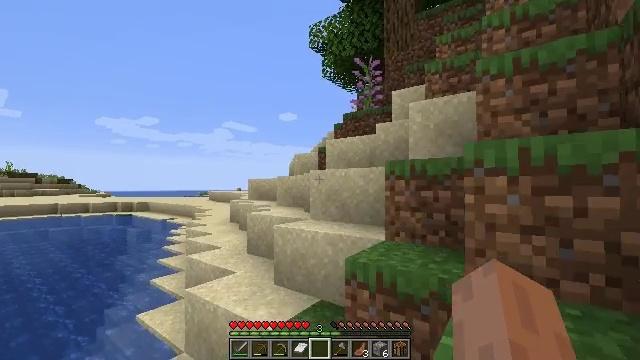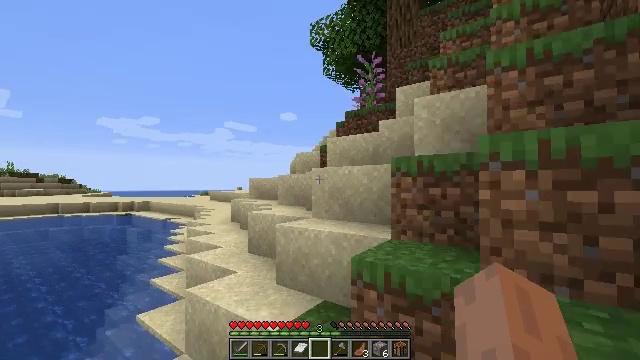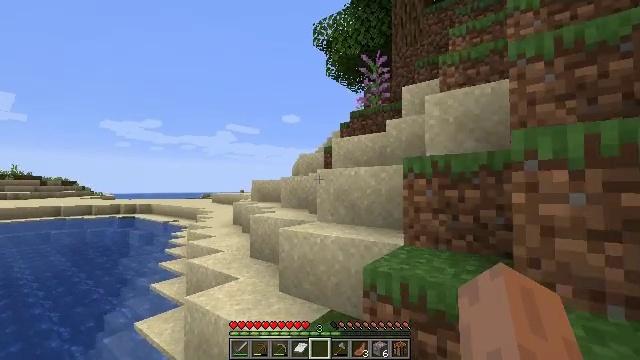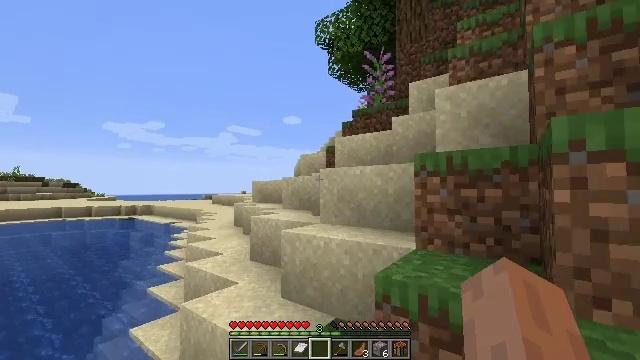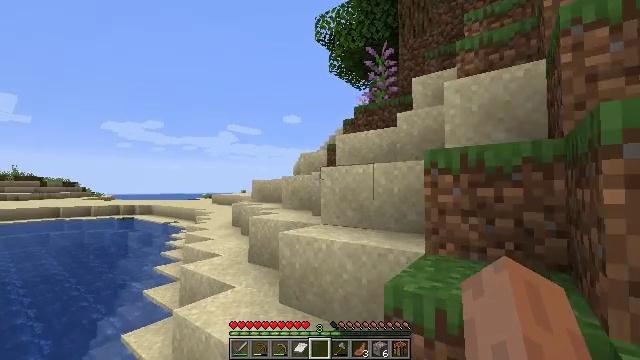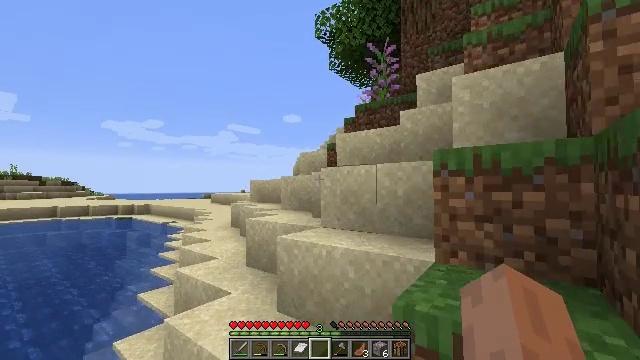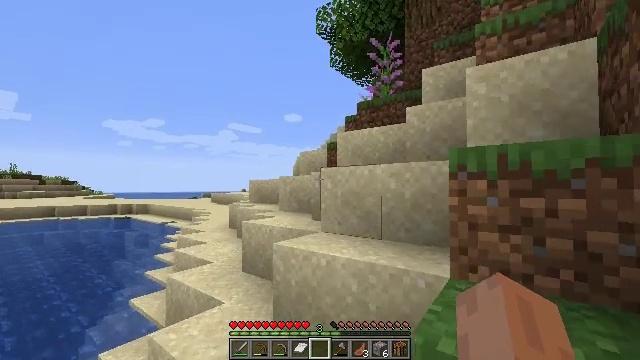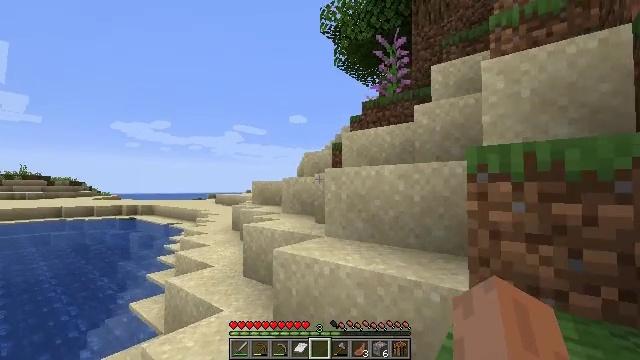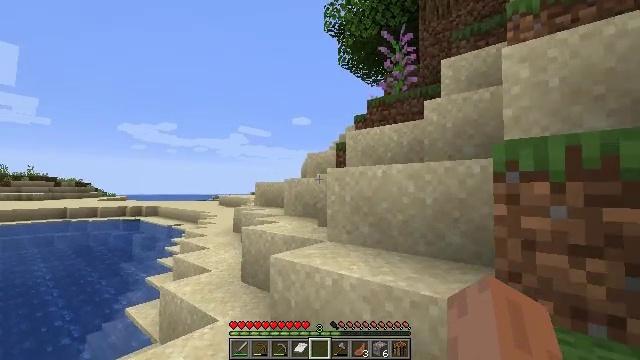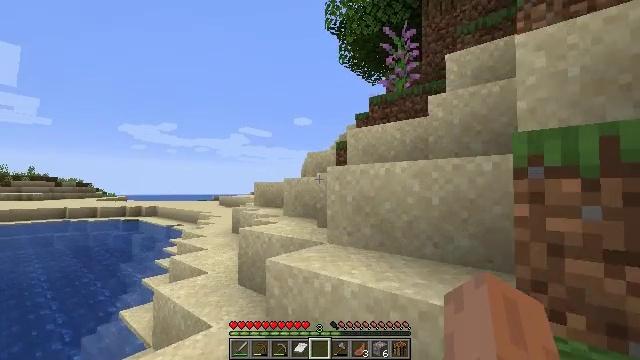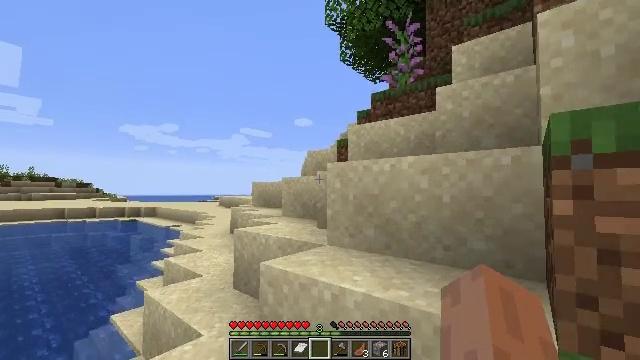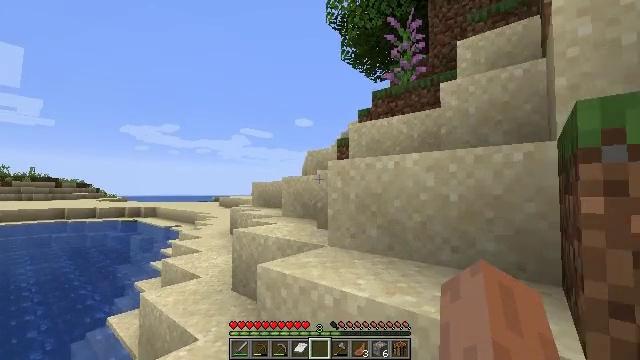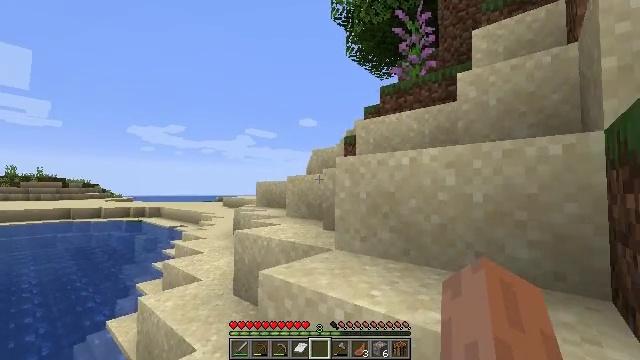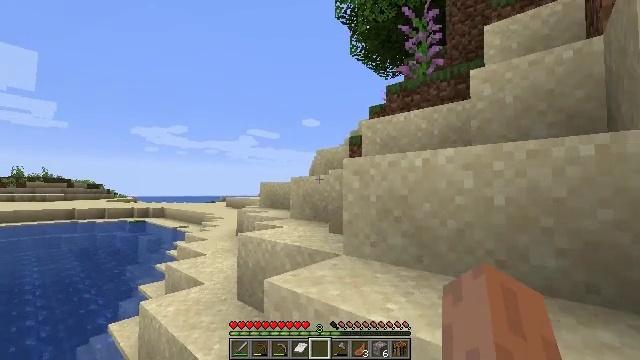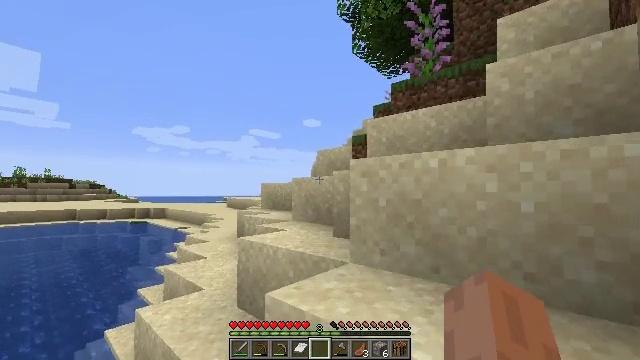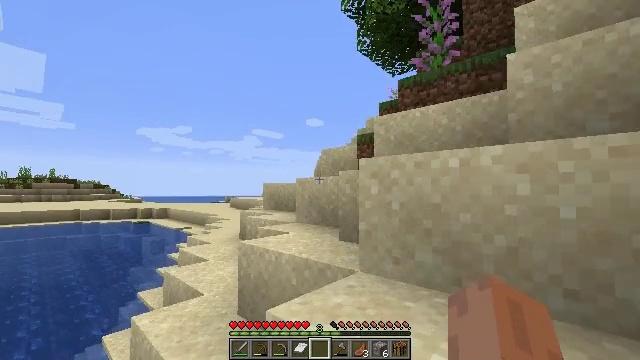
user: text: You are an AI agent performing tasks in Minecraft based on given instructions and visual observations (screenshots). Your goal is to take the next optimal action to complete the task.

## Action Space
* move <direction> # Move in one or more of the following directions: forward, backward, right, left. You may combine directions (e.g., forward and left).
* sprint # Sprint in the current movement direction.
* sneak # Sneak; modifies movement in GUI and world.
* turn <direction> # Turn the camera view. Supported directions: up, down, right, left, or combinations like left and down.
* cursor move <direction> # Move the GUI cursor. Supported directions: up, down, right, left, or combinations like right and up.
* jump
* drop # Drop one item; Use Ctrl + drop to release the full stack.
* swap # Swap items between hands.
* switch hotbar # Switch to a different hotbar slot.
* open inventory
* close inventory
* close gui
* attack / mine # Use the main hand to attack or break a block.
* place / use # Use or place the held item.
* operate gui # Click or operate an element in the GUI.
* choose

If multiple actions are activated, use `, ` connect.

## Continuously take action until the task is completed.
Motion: motion action
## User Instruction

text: Gather sugar cane for crafting.
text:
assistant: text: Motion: move forward
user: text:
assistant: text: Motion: move forward
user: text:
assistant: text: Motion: move forward
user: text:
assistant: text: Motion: move forward
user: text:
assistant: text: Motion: move forward
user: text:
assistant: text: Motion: move forward
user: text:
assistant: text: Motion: move forward, turn left
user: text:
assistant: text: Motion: move forward
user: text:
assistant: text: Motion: move forward
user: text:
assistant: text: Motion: move forward
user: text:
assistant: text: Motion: move forward
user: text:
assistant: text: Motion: move forward
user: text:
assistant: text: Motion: move forward
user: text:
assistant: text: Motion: move forward
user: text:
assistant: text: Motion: move forward
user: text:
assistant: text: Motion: move forward
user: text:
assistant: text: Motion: move forward
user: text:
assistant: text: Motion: move forward
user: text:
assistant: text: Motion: move forward, sprint
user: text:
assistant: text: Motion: move forward, sprint
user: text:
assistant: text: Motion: move forward, sprint, turn left
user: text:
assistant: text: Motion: move forward, sprint
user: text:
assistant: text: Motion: move forward, sprint
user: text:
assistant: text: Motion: move forward, sprint
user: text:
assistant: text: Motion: move forward, sprint
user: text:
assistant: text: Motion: move forward, sprint
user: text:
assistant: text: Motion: move forward, sprint
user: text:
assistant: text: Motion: move forward, sprint, jump
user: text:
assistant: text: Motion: move forward, sprint, jump
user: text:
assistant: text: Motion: move forward, sprint, jump